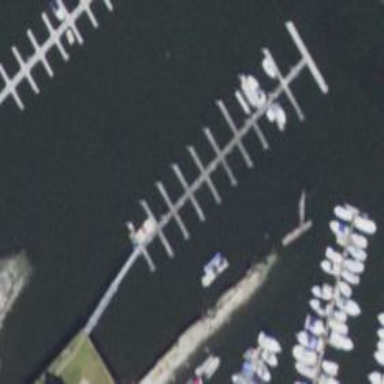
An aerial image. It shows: Man-made pier.